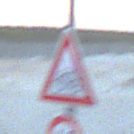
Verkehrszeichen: RadverkehrRechts
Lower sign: Geschwindigkeit60
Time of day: SunriseSunset
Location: Outdoor (Beach)
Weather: PartlyCloudy
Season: NotSpecified
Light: Natural